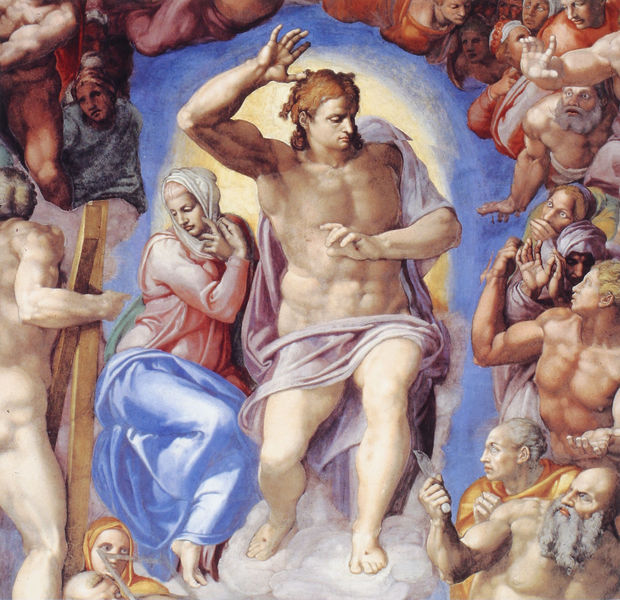
Titel: Das Jüngste Gericht
Künstler: Michelangelo
Standort: Rom, Vatikan, Sixtinische Kapelle (EU - I - Latium)
Schlagwörter: akt, blau, gott, hand, himmel, körper, mann, sitzen, frau, licht, rot, tuch, wolke, gericht, barock, gesten, hände, gewand, engel, violett, figuren, muskeln, adam, kreuz, rom, christus, jesus, wunden, wundmale, heilige, fresko, erstaunt, heilig, himmelfahrt, michelangelo, sixtinische kapelle, himmelfahr, jesus und maria